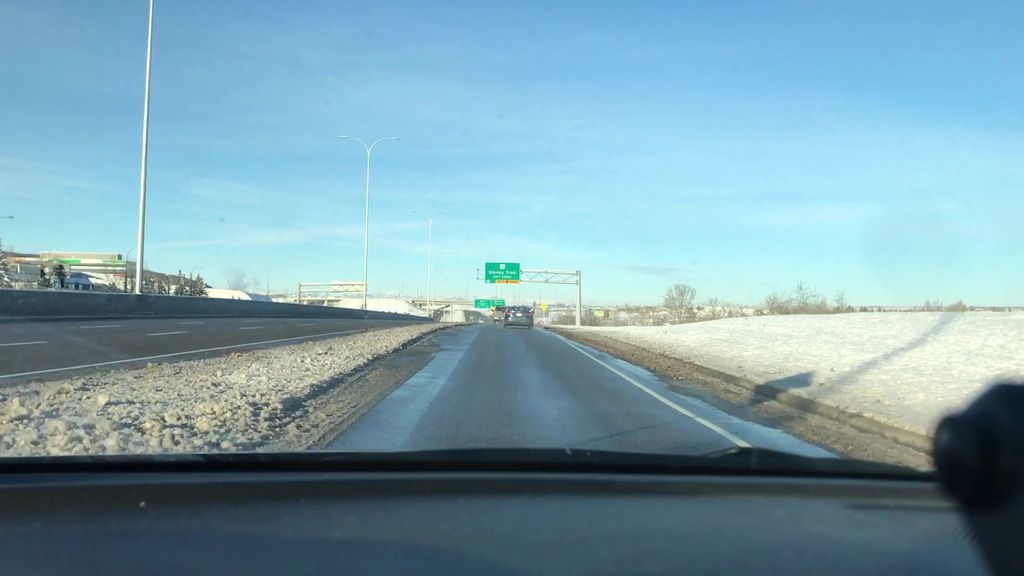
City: calgary